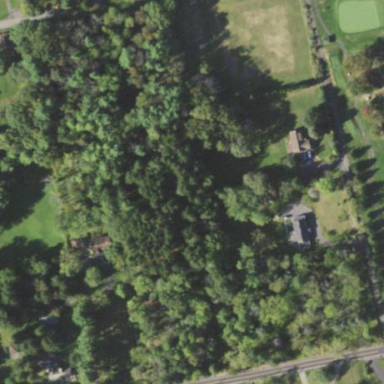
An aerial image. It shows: Semi-evergreen woodland.